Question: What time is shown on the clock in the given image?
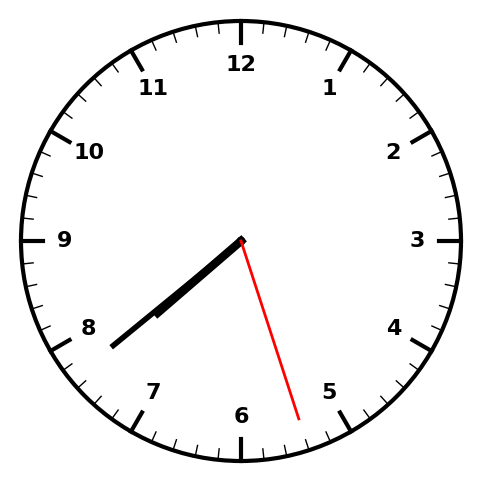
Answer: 07:38:27